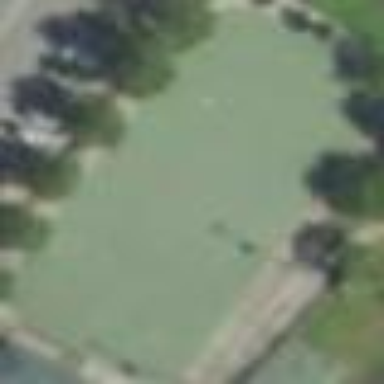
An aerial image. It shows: Hockey pitch for leisure land sports.